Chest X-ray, AP view. Patient: 54 years old, sex M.
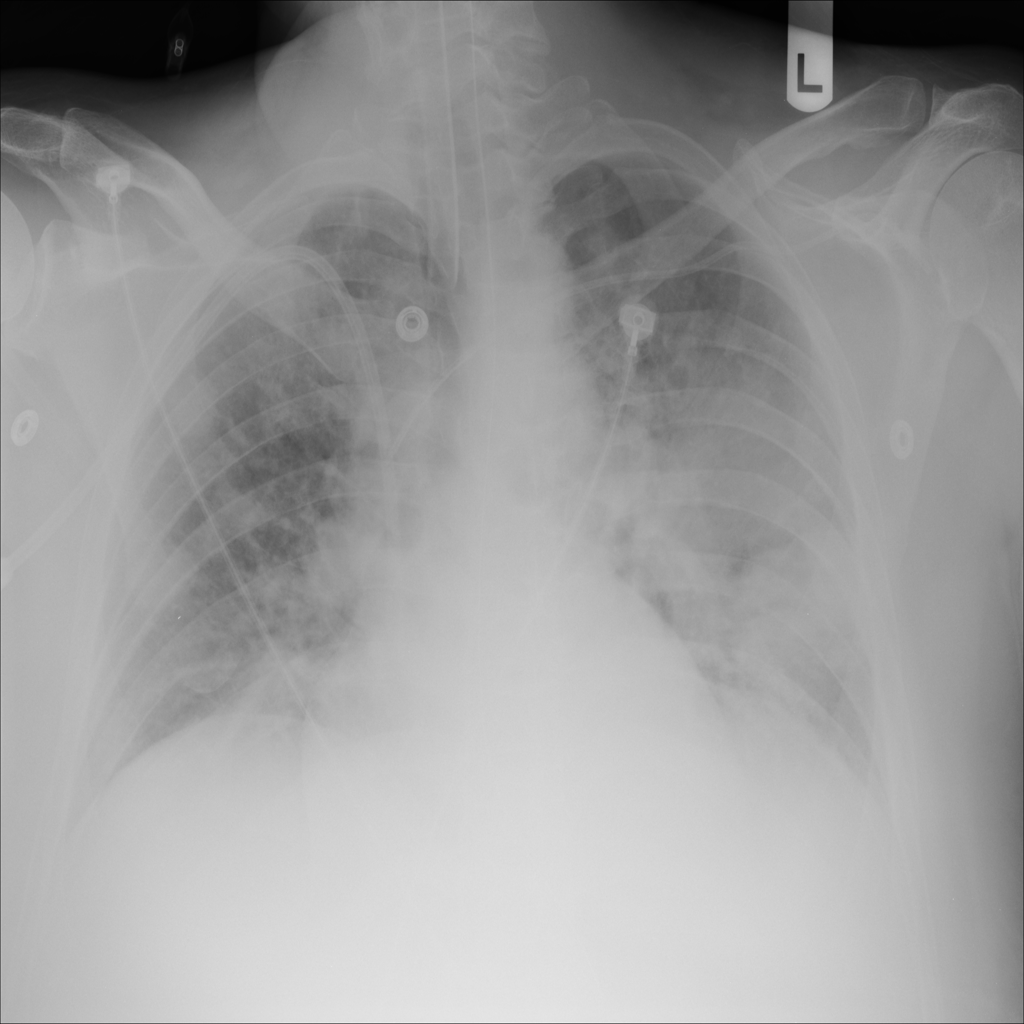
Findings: Infiltration, Mass